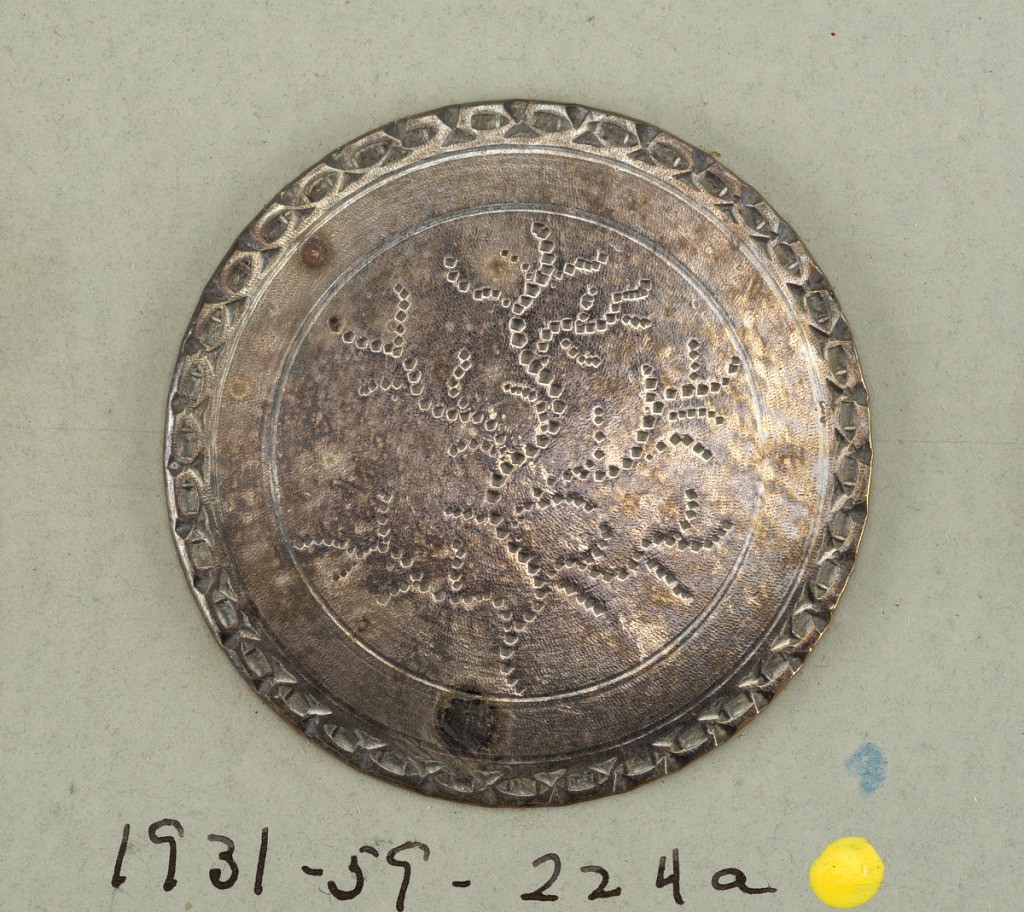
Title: Button
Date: late 18th century
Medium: Copper, nickel plated
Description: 1931-59-224-a: Two flat circular buttons; A) ornamented with engr...